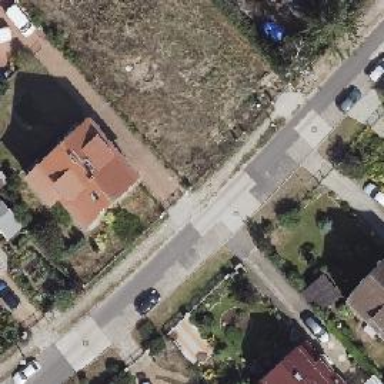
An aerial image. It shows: Asphalt road in residential area.